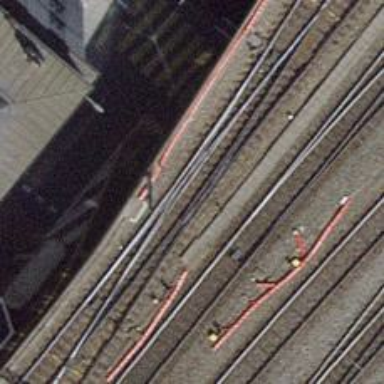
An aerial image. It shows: Railway siding with one electrified track and contact line.